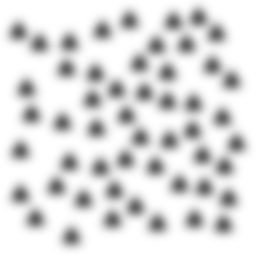
Squares: 0
Triangles: 52
Stars: 0
Total shapes: 52